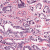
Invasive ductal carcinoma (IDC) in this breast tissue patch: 1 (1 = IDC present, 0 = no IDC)